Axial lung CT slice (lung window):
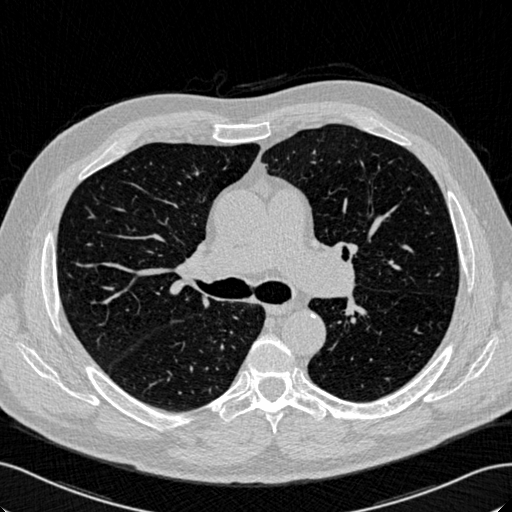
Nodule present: no